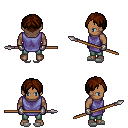
a pixel art fantasy rpg character, male body template, human, dark skin, chain tabard jacket, teal pants, brown parted hairstyle, metal gloves, white slippers, spear, four views (front, back, left, right), 2x2 character sprite sheet, small pixel art, hard edges, no anti-aliasing